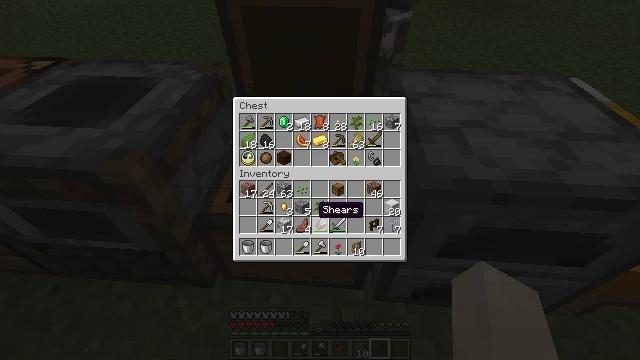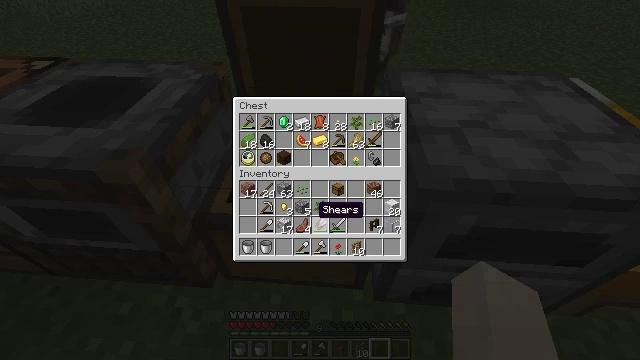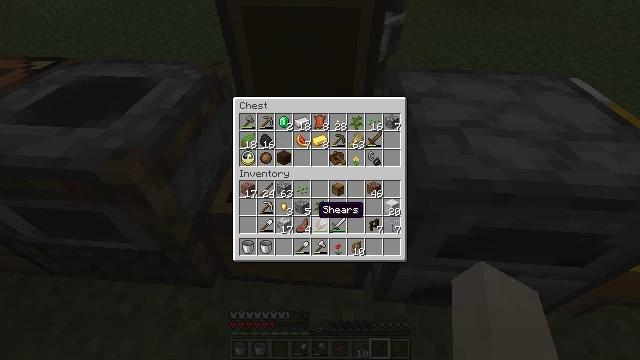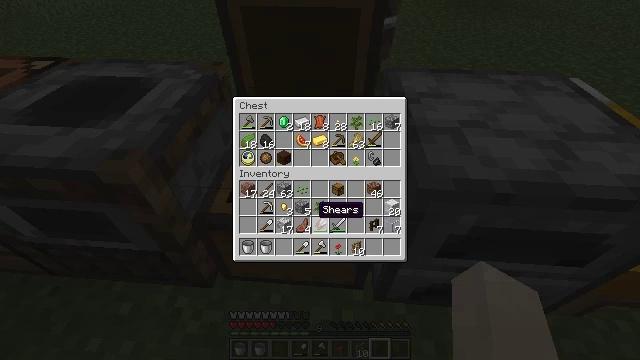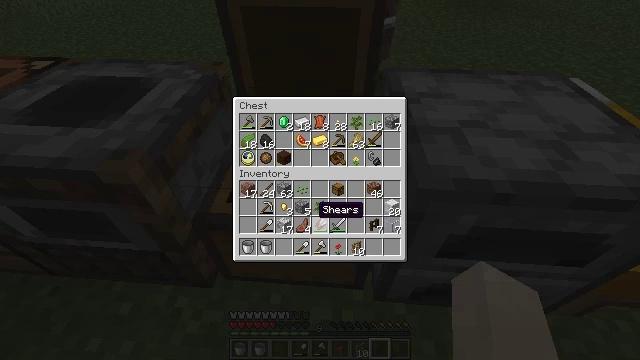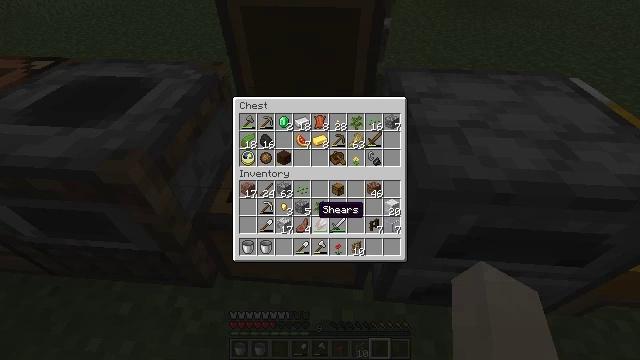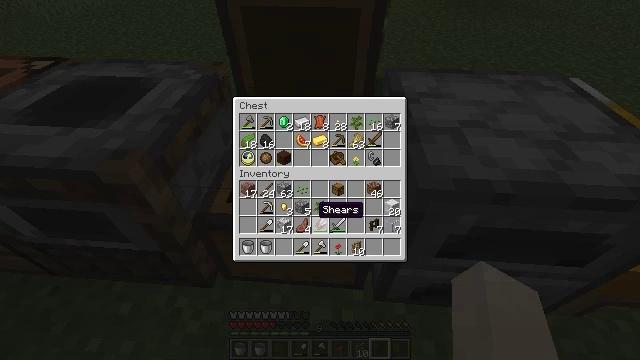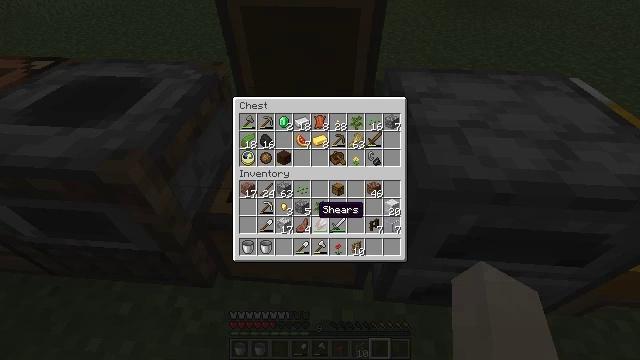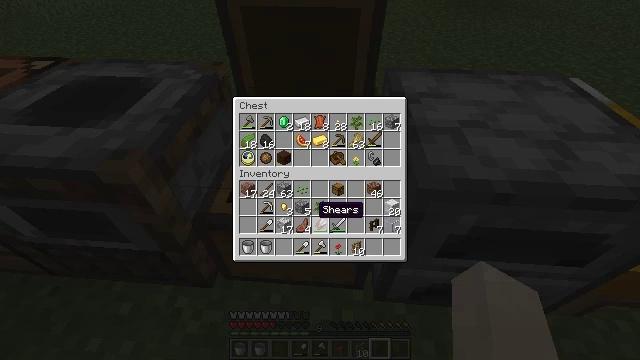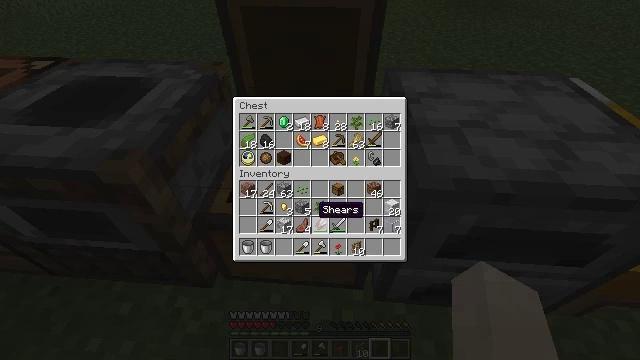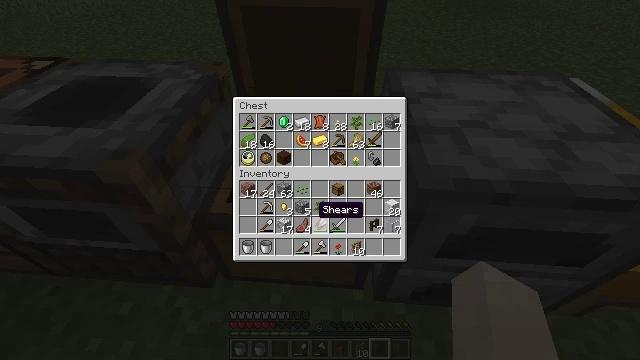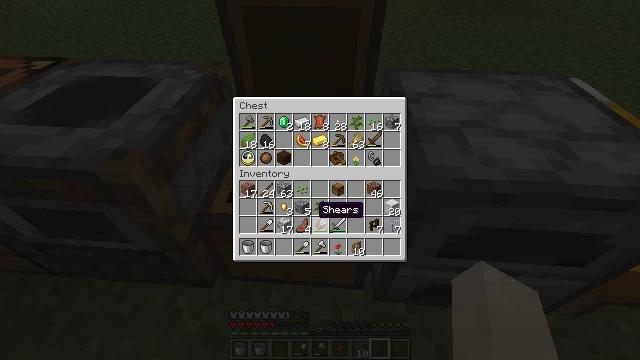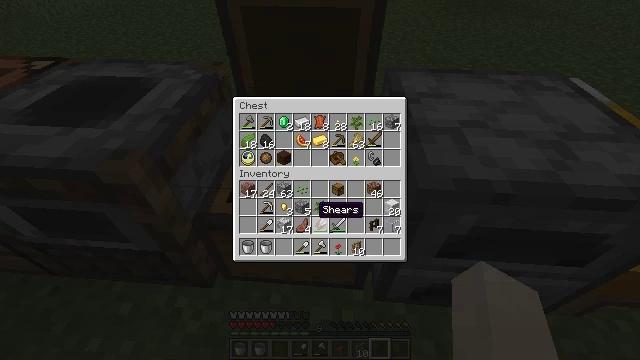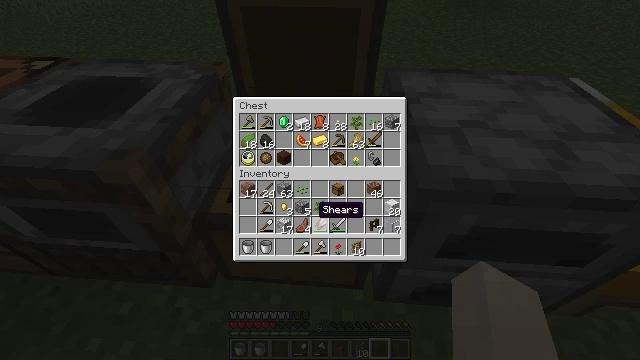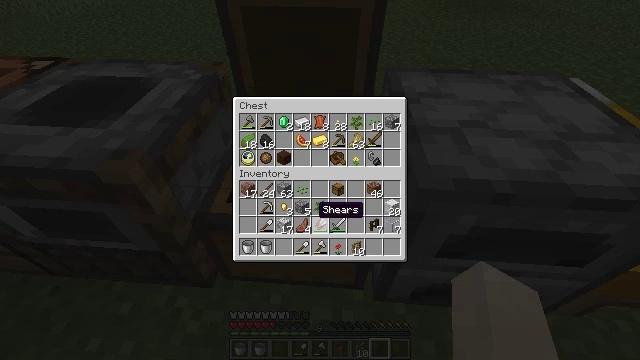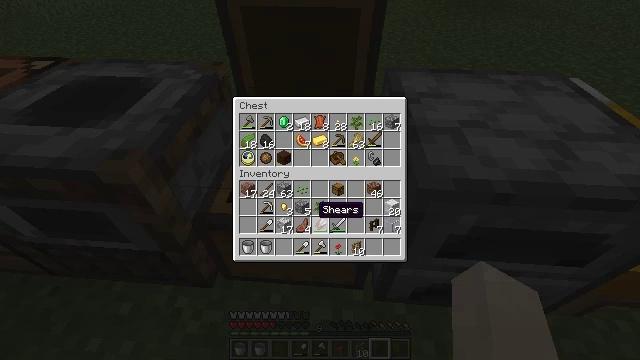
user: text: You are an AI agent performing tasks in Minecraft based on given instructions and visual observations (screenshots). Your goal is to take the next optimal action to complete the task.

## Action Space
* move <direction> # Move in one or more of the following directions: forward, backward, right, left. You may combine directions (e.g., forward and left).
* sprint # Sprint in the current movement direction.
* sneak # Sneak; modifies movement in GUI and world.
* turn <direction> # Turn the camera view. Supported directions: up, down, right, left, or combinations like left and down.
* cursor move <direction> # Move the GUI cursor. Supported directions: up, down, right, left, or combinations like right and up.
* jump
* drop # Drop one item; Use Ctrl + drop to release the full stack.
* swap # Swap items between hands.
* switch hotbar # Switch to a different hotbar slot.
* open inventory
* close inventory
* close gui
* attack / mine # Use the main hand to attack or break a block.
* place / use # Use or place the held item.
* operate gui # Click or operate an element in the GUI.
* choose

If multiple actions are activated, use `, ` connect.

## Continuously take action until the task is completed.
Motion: motion action
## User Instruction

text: Collect a dark oak sapling for replanting.
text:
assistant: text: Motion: no_op
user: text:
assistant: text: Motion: no_op
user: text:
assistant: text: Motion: no_op
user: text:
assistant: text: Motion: no_op
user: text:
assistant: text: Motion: no_op
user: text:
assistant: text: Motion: no_op
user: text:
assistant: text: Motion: no_op
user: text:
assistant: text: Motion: no_op
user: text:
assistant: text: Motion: no_op
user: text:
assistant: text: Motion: no_op
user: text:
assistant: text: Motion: no_op
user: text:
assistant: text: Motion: no_op
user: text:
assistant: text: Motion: no_op
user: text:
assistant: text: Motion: no_op
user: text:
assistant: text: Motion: no_op
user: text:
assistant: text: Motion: no_op
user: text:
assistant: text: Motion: no_op
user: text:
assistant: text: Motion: no_op
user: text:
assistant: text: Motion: no_op
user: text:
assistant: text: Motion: no_op
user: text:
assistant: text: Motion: no_op
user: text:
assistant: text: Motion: no_op
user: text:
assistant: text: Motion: no_op
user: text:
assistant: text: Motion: no_op
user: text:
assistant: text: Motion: no_op
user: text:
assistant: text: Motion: no_op
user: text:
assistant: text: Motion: no_op
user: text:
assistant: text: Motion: no_op
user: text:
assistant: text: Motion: no_op
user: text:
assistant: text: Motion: no_op